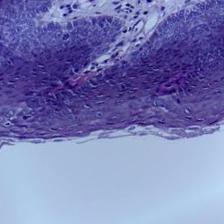
Diagnosis: Normal